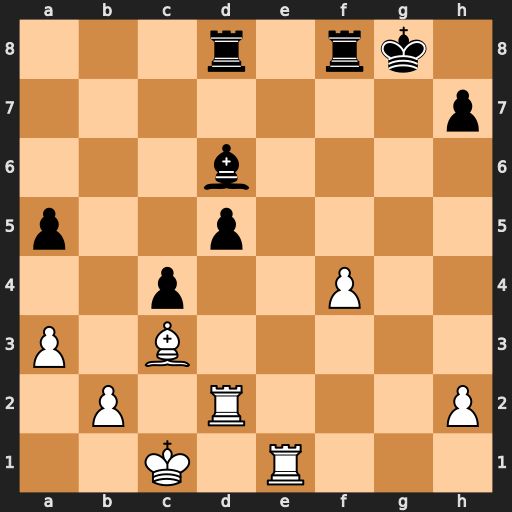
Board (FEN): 3r1rk1/7p/3b4/p2p4/2p2P2/P1B5/1P1R3P/2K1R3
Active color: w
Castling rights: -
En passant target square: -
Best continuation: Rg2+ Kf7 Rg7#